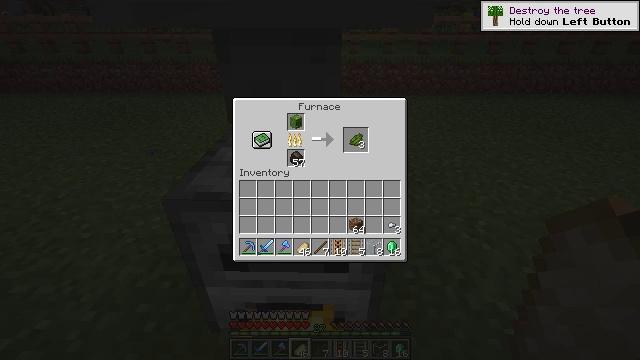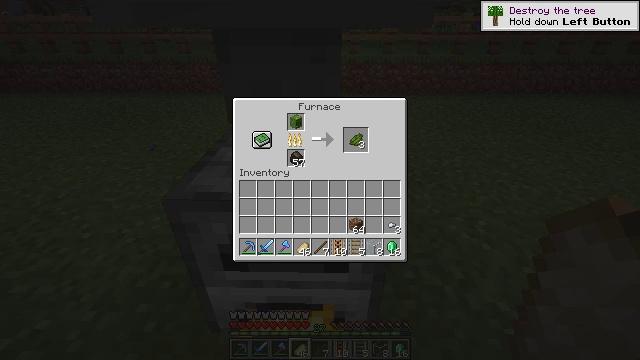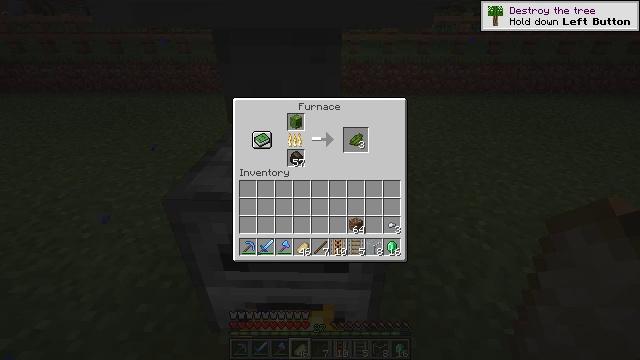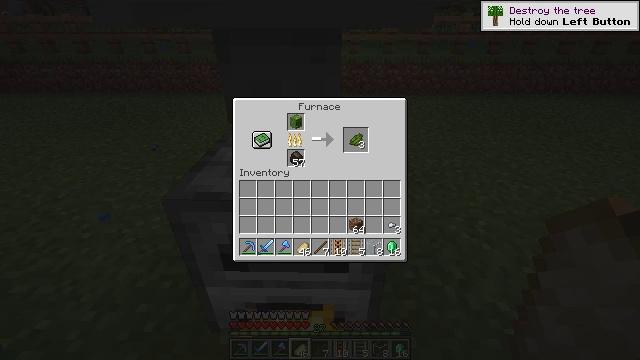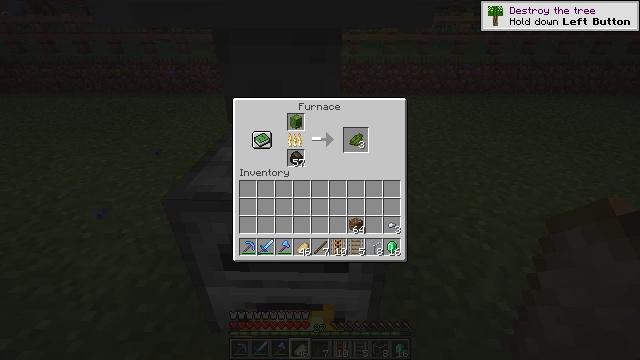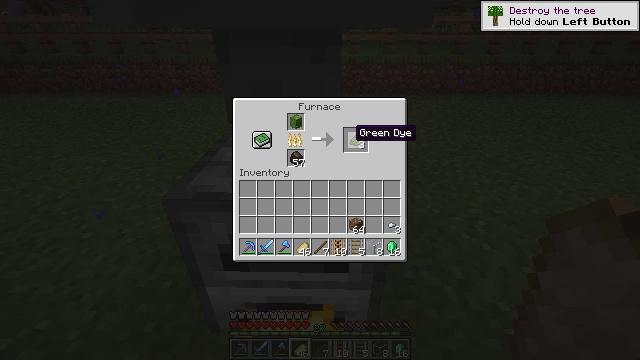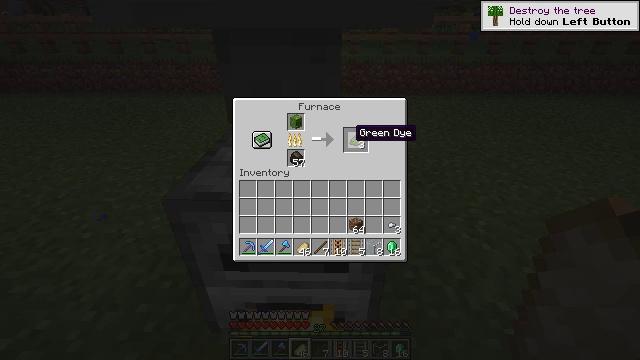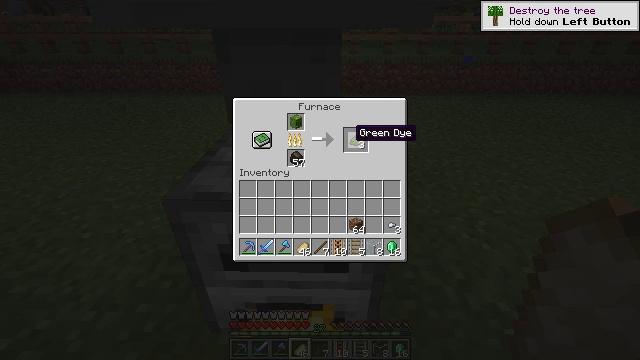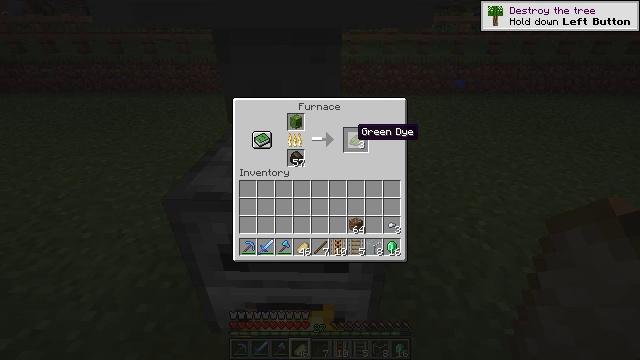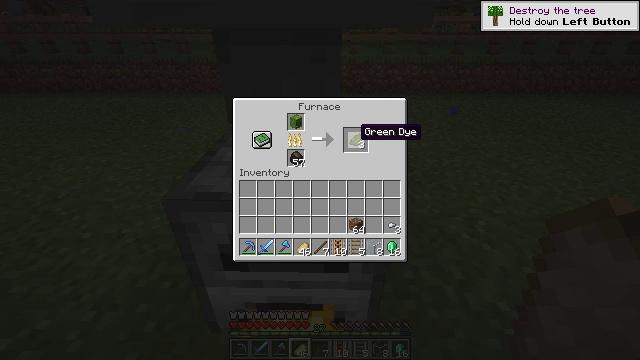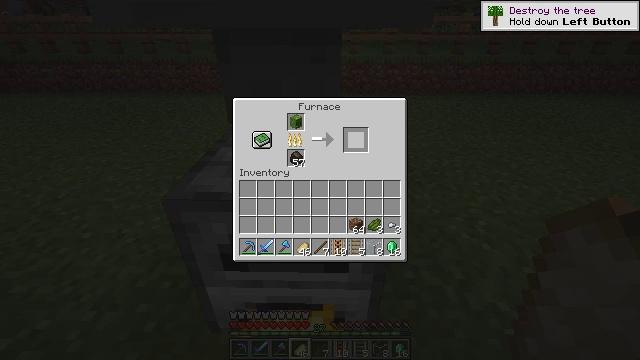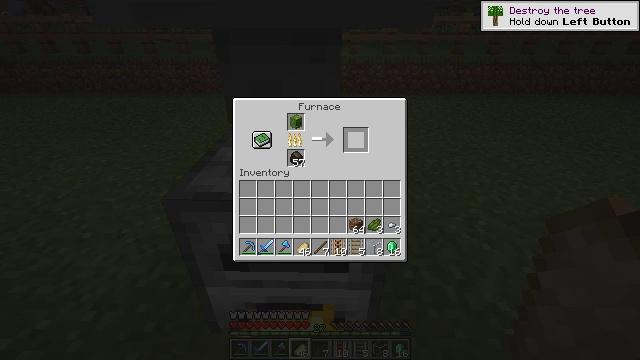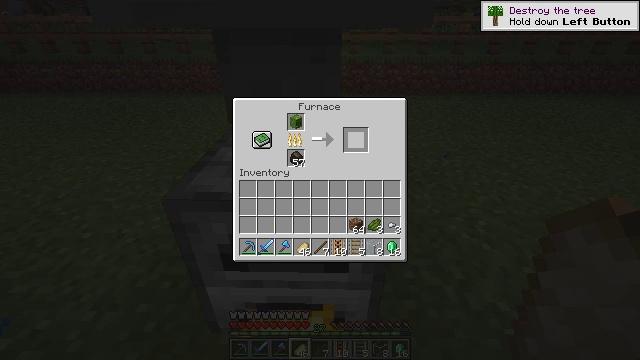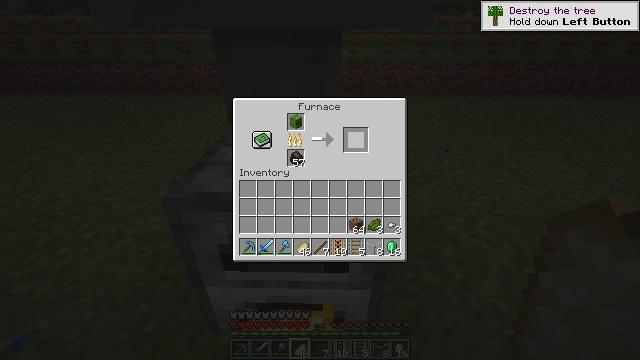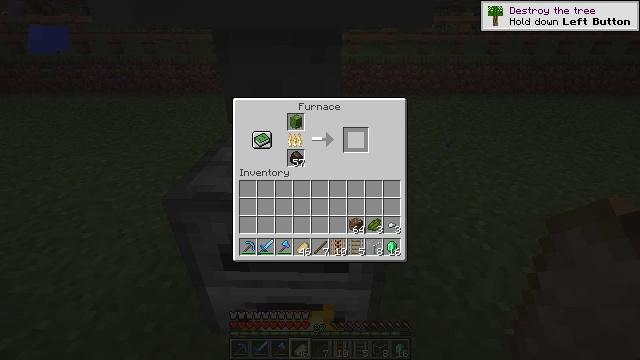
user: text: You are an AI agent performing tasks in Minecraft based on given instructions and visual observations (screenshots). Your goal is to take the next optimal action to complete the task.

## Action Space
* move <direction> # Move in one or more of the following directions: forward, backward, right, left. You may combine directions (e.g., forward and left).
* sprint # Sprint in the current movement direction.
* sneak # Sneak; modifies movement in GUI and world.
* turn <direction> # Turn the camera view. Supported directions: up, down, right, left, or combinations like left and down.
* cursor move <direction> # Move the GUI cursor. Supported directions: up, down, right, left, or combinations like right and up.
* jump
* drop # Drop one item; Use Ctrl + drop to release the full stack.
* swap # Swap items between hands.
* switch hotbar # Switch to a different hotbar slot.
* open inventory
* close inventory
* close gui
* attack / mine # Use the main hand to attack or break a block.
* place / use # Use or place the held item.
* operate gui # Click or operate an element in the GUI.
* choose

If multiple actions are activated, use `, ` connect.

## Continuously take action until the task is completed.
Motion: motion action
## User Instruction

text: Smelt cactus in a furnace to get green dye.
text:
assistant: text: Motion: sneak
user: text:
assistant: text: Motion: sneak
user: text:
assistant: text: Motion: sneak, operate gui
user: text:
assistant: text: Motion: sneak, operate gui
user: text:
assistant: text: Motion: sneak
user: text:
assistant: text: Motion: sneak
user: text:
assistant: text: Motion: sneak
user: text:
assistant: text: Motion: sneak
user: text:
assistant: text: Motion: sneak
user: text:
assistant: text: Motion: sneak, operate gui
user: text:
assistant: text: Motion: sneak, operate gui
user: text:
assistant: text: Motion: sneak, operate gui
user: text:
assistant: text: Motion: sneak, operate gui
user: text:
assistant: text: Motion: sneak
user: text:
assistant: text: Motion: sneak